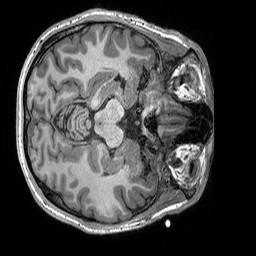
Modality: T1w
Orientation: axial
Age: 29
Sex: male
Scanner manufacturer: siemens
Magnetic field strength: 3 T
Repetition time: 2.3 s
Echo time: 0.00298 s